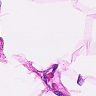
Metastatic tissue present: no